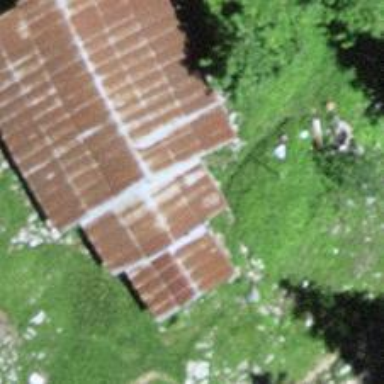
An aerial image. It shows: Shelter.